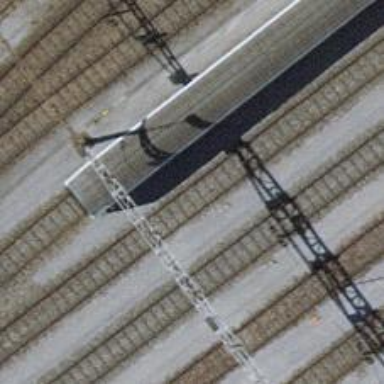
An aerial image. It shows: Railway yard with one track. The railway is electrified with contact line.